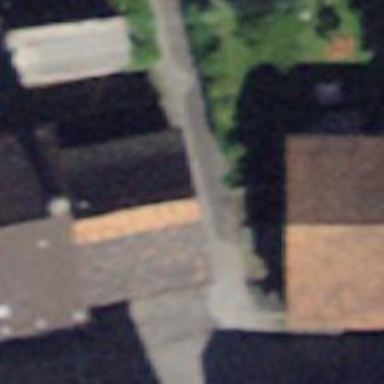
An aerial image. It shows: Residential road.